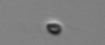
Label: nanoplankton_mix